Question: I'm trying to get all names of people with their number of skill for every person! So everything is fine but the problem is how to search for a person who's got '2' skills for example?
'''
SELECT FULLNAME, TeamNAME, COUNT(*) AS NoSkills
FROM [Skills Matrix].[dbo].[PeopleSkills] AS PS, [Skills Matrix].[dbo].[People] AS P, [Skills Matrix].[dbo].[Teams] AS T
WHERE PS.FK_People = P.ID AND P.FK_TEAM = T.ID AND NoSkills LIKE '2'
GROUP BY FULLNAME, TeamNAME, NoSkills
'''
This output I've got:

Could you help me please!
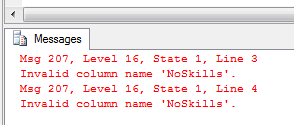
Answer: '''
GROUP BY FULLNAME, TeamNAME
HAVING COUNT(*) = 2
'''